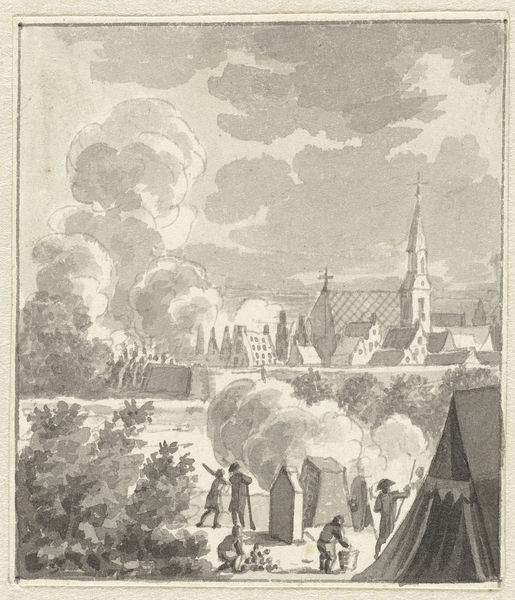
Titel: In 't Jaar 1786
Standort: Amsterdam
Institution: Rijksmuseum
Schlagwörter: church, people, wall, windows, smoke, clouds, tree, building, trees, village, plants, drawing, town, city, buildings, fire, fair, tent, bucket, circus, пожар, москва, впвпвапв, впвп, вапвп, кнкн, нгшш, гзз, иьи, фвфывфв, уеуеуе